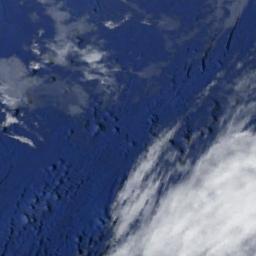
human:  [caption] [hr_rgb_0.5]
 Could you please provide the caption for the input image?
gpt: White clouds on blue sea .

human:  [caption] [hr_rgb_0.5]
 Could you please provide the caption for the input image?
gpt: There is a little thin cloud above the brown farmland .

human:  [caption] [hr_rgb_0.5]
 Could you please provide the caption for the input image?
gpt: The white cloud is above blue sea .

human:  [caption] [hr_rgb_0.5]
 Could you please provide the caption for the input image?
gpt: The stratus clouds are located above the surface of the sea .

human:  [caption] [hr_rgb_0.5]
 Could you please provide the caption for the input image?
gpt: There are white clouds over a blue sea .